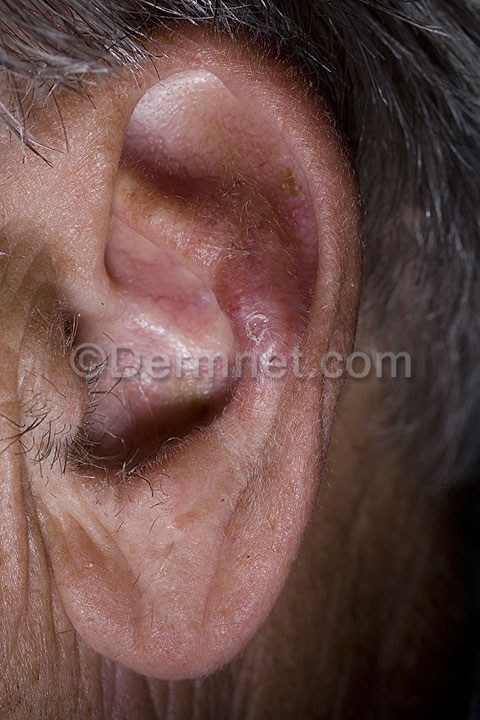
Disease: Seborrheic Keratoses and other Benign Tumors